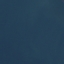
Land use / land cover class: SeaLake